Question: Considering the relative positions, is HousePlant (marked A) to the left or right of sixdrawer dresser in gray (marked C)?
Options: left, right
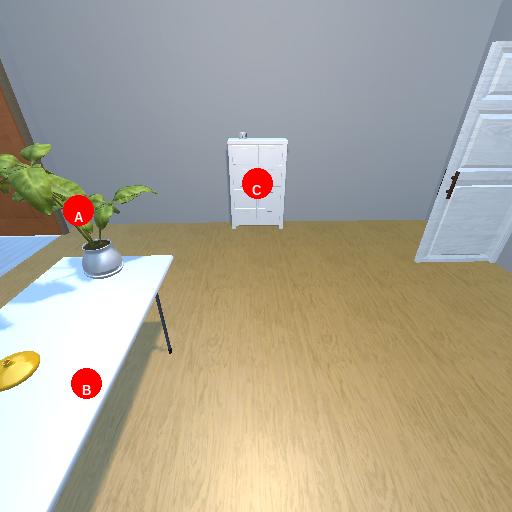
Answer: left